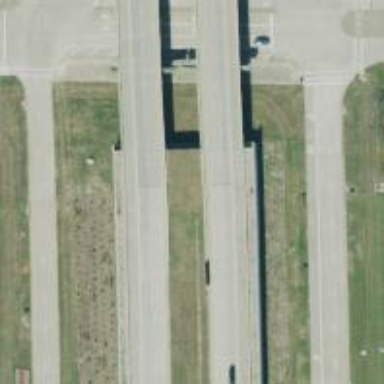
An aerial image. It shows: Bridge over motorway.